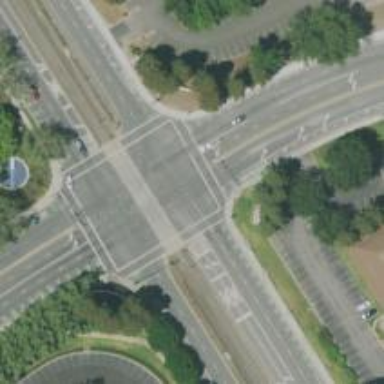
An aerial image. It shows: Solid stop line on the road marking.